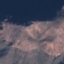
Land use / land cover: HerbaceousVegetation